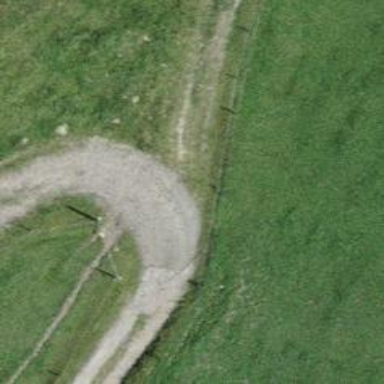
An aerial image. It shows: Forestry track with grade4 track type suitable for forestry vehicles.